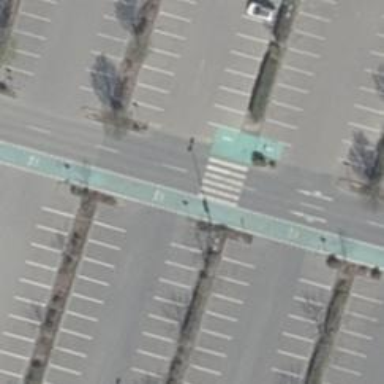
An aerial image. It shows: Marked crossing with zebra stripes on the road.